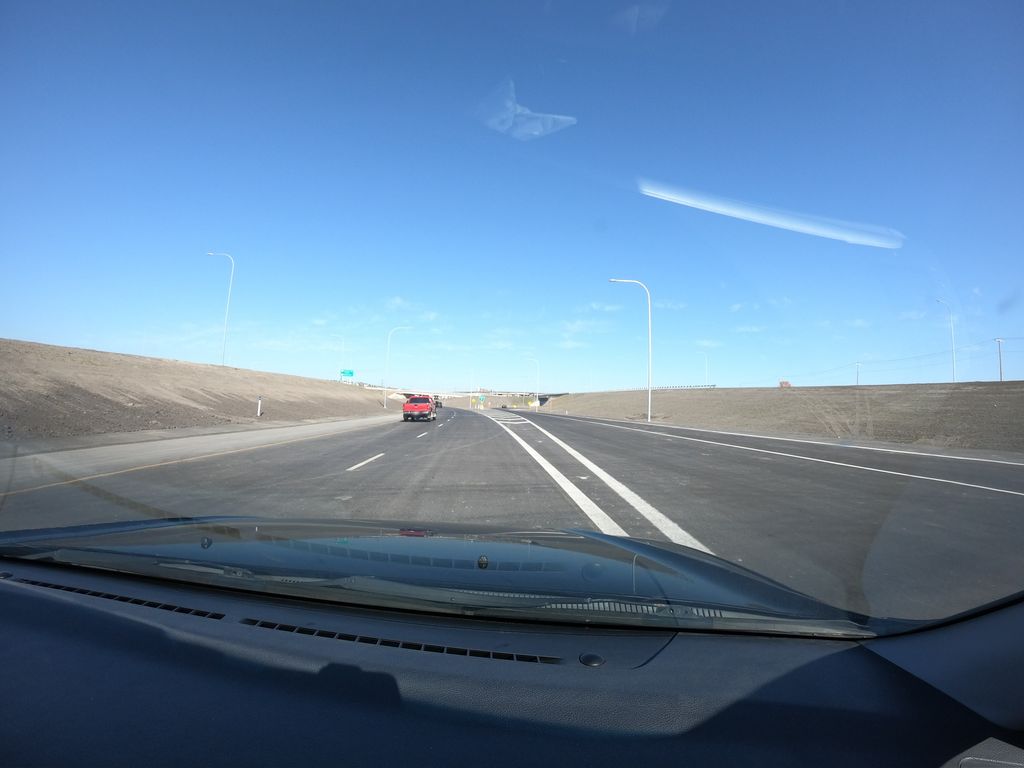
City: calgary